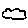
Label: cloud